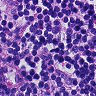
Metastatic tissue present: no